Question: I have a simple WCF application. In the file IService.cs:
'''
namespace WcfService1
{
[ServiceContract]
public interface IService
{
[OperationContract]
List<ActiveSP> GetActiveSP();
}
[DataContract]
public class ActiveSP
{
[DataMember]
public string DESCR { get; set; }
}
}
'''
In the file Service.svc.cs:
'''
namespace WcfService1
{
public class Service : IService
{
SqlConnection Conn;
SqlCommand Cmd;
public Service()
{
Conn = new SqlConnection("Data Source=myweb;Initial Catalog=PeopleSoft;Integrated Security=True;");
}
public List<ActiveSP> GetActiveSP()
{
Conn.Open();
Cmd = new SqlCommand();
Cmd.Connection = Conn;
Cmd.CommandText = "Select DESCR from myTable"; // return column (varchar type)
SqlDataReader Reader = Cmd.ExecuteReader();
List<ActiveSP> 1stSP = new List<ActiveSP>(); // wrong here
while (Reader.Read())
{
// blah
}
}
}
}
'''
The error please see the image:

Thanks.
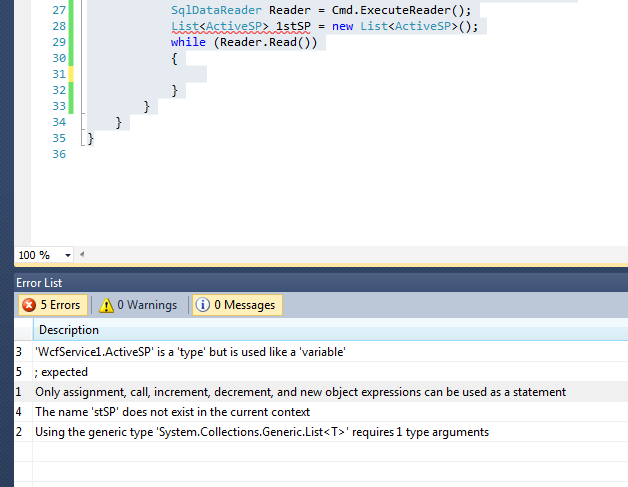
Answer: You can't call a variable , the first character in a variable name needs to be a letter or an underscore, not a number.
<URL>